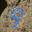
Label: 9